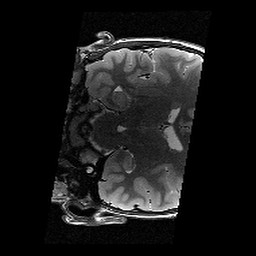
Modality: T2w
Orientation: coronal
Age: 12
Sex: male
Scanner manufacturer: siemens
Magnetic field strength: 3 T
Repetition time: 9.23 s
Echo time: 0.067 s